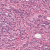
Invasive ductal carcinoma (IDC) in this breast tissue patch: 1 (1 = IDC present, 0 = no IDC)